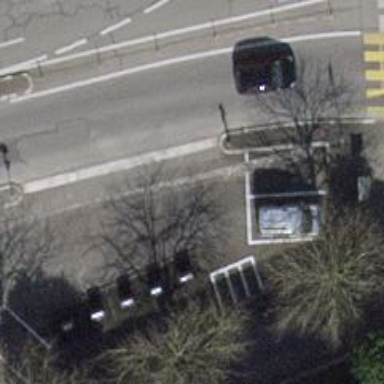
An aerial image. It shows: Stop road.